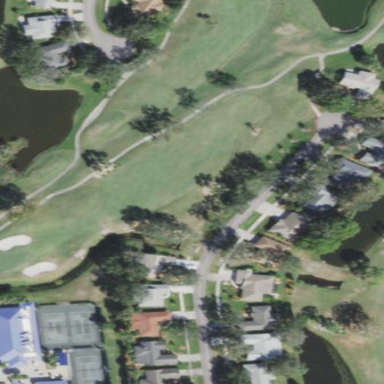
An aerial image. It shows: Grassy area designated as golf fairway.